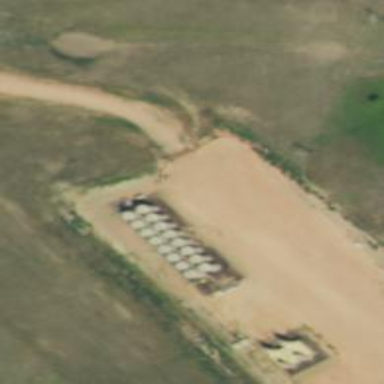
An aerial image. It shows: Storage tank with man-made structure.